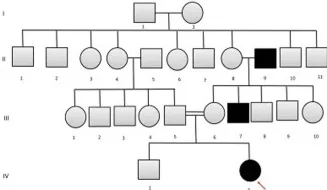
(A) The patient's family pedigree. The chart is significant for consanguinity and a similar phenotype observed in several family members. Arrow points to the affected patient.
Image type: electrography (emg)